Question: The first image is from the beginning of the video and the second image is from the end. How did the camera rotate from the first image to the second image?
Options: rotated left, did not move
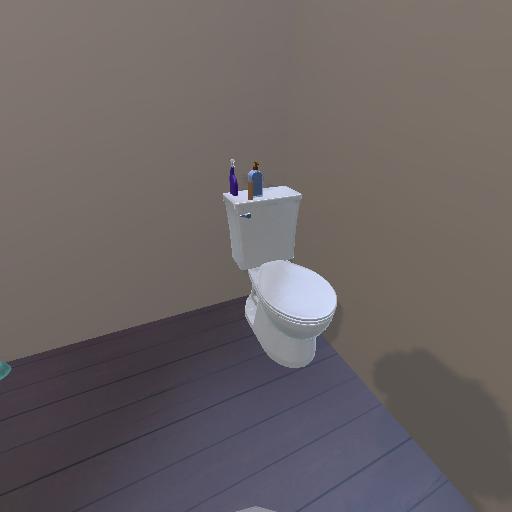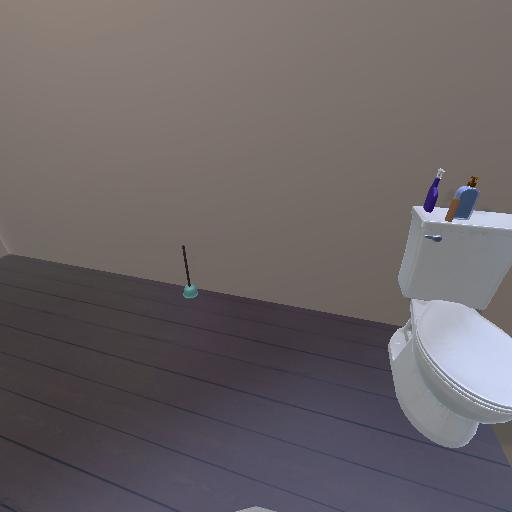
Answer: rotated left